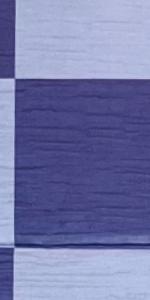
Label: Empty